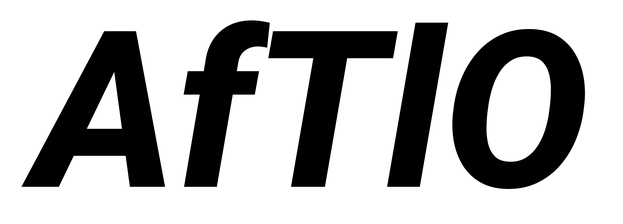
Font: Roboto-Italic_ExtraBold_Italic